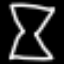
Label: hourglass